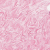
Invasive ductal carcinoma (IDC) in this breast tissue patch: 0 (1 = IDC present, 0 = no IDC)